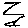
Label: zigzag